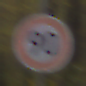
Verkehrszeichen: Geschwindigkeit90
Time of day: MorningAfternoon
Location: Outdoor (Nature)
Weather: Overcast
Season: Autumn
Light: Natural